Question: I can't run a watchkit app from a new project. If I run Apple's sample project it runs fine. If I add watchkit to my existing project by adding a target for watchkit. Then run it I get a black screen with the time even though in my storyboard I have an interface controller that is set to main that has a blue background. This line of code gets called.
'''
- (void)willActivate {
// This method is called when watch view controller is about to be visible to user
[self.listTable setNumberOfRows:5 withRowType:@"List"];
NSLog(@"%@ will activate", self);
}
'''
My main app(iPhone app) for iPhone doesn't get run on the simulator.
This is basically what I see.

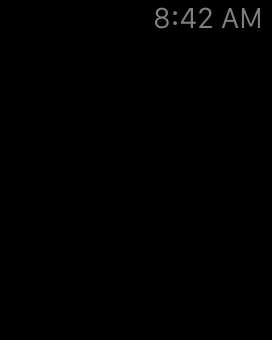
Answer: When you run, did you change the scheme to the WatchKit App target?
Or did you just build & run the iOS app as usual?
For now you can't run both the iOS app target and Watch App target at the same time.
You have to switch schemes/targets as shown here, then pick the same simulator & display the watch UI as you've already done, (in the simulator -> "Hardware" tab -> External Display -> Apple Watch):

You also have to add/edit schemes to view the Glance or Notification parts of the storyboard.
See the "Readme" file in the sample Lister project for more details.